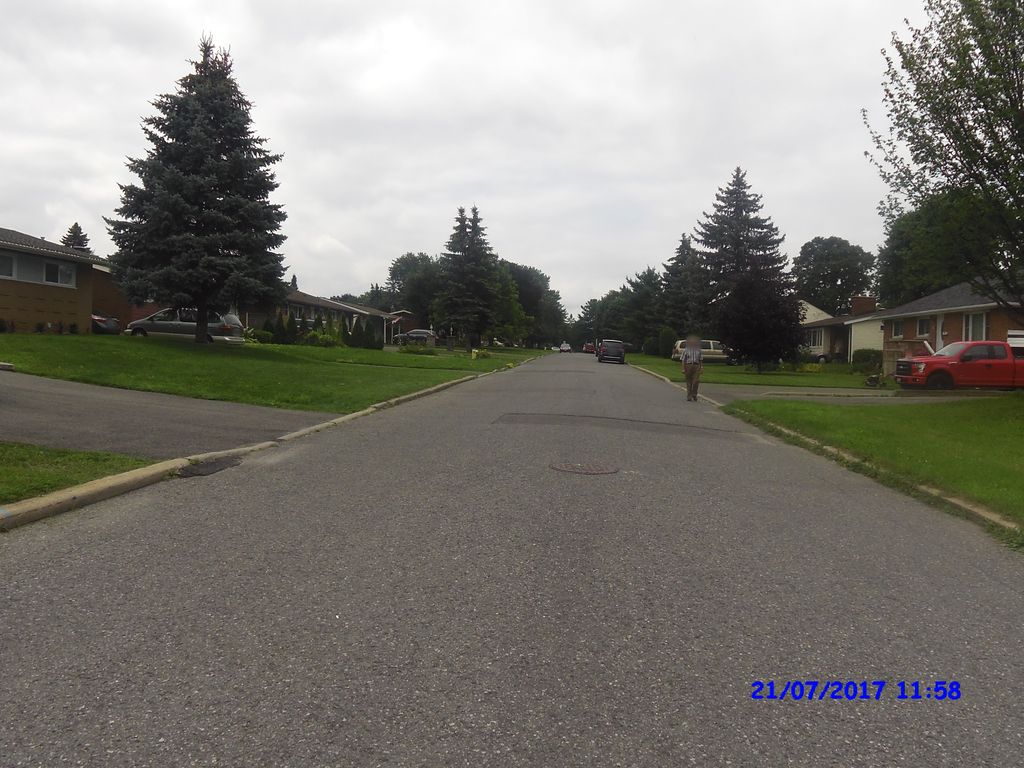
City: ottawa-gatineau